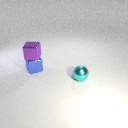
small purple metal cube above small blue metal cube